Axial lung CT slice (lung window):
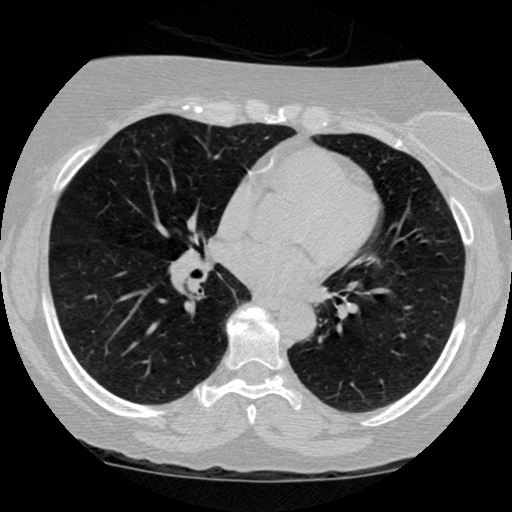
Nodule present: no